Question: I am relatively new to the Android SDK and am working with a TextView amongst other components on my activity UI. When I set the width to 'wrap_content' and use 'layout_gravity', I am able to center the TextView in my parent container. However, I now need to give the TextView a background that stretches fully along the width of the parent and so I set the width to 'match_parent'. Once I do this, neither 'layout_gravity' nor 'textAlignment="center"' are able to center the text within the view. This is the code I am using:
'''
<TextView
android:layout_width="match_parent"
android:layout_height="0dp"
android:layout_weight="1"
android:text="@string/trackName"
android:textColor="#ffffff"
android:layout_gravity="center"
android:textSize="28sp"
android:paddingTop="7dp"
android:paddingLeft="20dp"
android:background="#99000000" />
'''
This is what the activity UI looks like right now:

How can I fix this and align my text to the center of the TextView control? Please help!
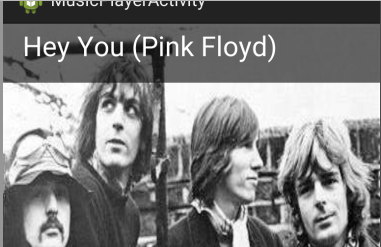
Answer: You should use 'android:gravity'. As the docs say:
> <URL> Standard gravity constant that a child supplies to its parent. Defines how the child view should be positioned, on both the X and Y axes, within its enclosing layout.